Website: slack
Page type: review-order
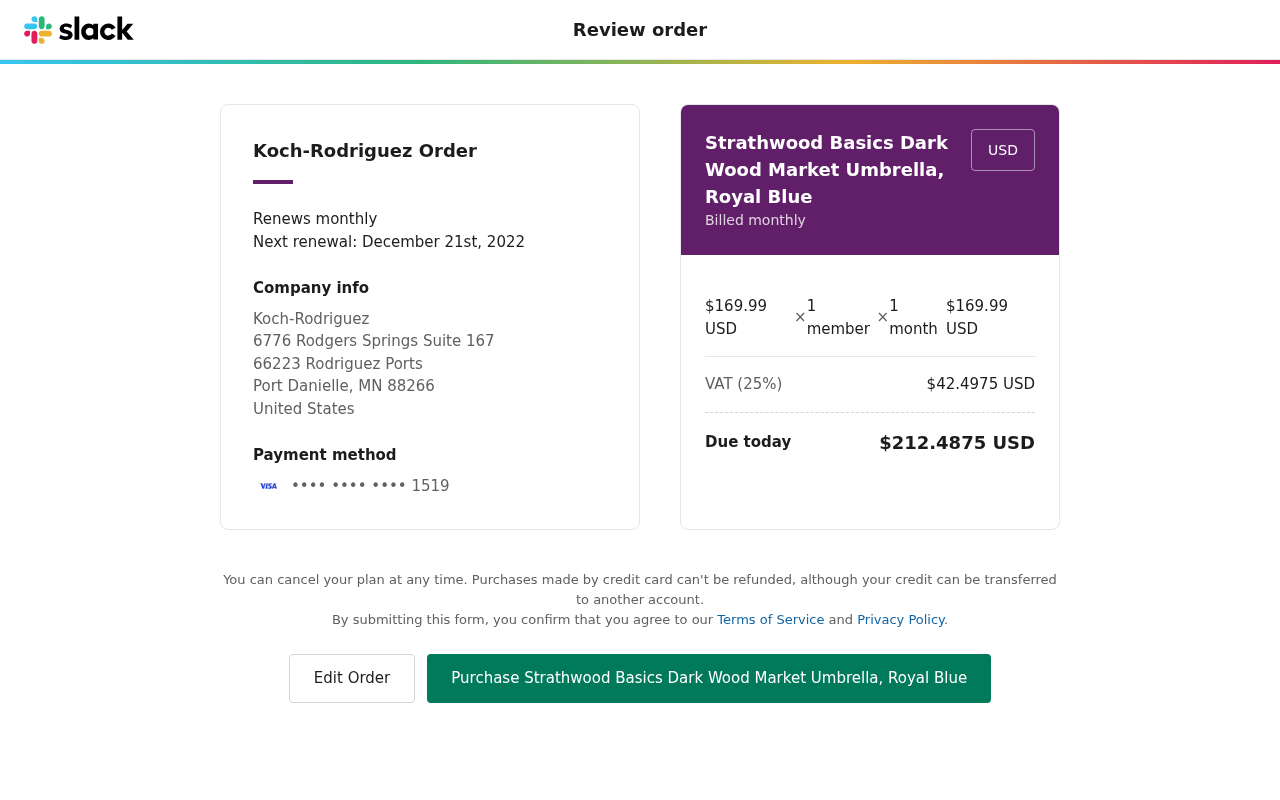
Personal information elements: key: PII_CARD_LAST4
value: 1519
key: PII_CITY_STATE_ZIP
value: Port Danielle, MN 88266
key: PII_COMPANY
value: Koch-Rodriguez
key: PII_COUNTRY
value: United States
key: PII_STREET
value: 6776 Rodgers Springs Suite 167
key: PII_STREET2
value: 66223 Rodriguez Ports
Product elements: key: PRODUCT1_NAME
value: Strathwood Basics Dark Wood Market Umbrella, Royal Blue
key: PRODUCT1_PRICE
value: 169.99
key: PRODUCT1_QUANTITY
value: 1
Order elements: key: ORDER_RENEWAL_DATE
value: December 21st, 2022
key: ORDER_SUBTOTAL
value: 169.99
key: ORDER_TAX
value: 42.4975
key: ORDER_TOTAL
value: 212.4875